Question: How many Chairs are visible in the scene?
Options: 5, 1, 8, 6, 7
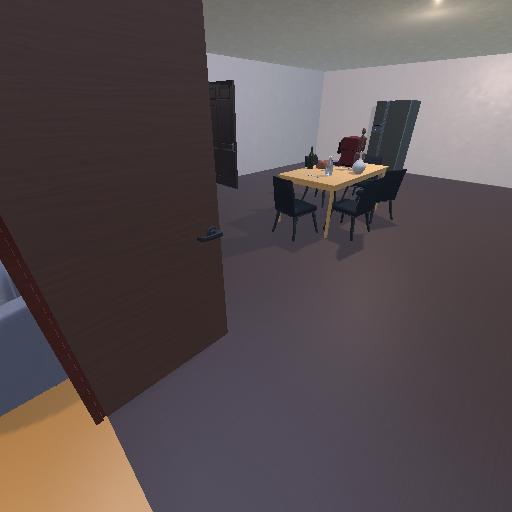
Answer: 5